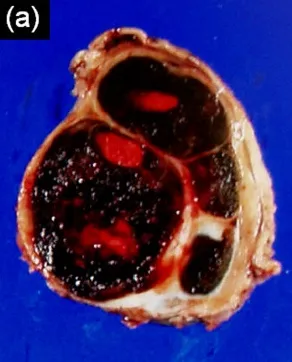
Macroscopic and pathological findings. (a) Macroscopic observations showed that the resected mass consisted of a dark red, partially organized hematoma containing a small amount of liquid with a fibrous membrane.
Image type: medical_photograph (other_medical_photograph)